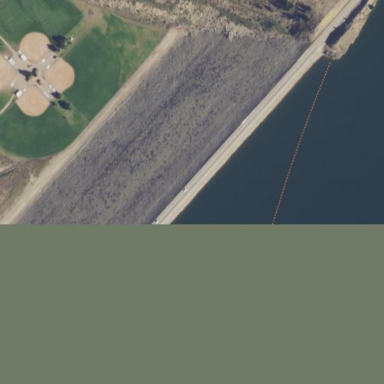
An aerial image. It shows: Dam along waterway.